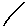
Label: line